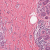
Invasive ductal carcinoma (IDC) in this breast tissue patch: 1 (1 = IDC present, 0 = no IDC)